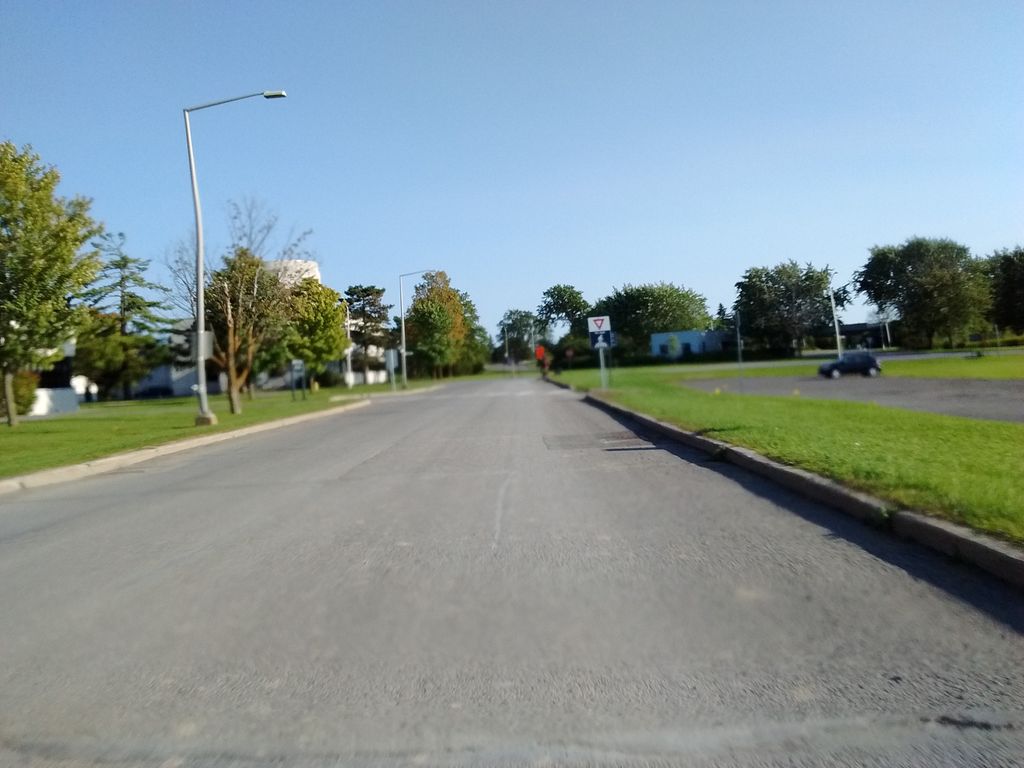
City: ottawa-gatineau